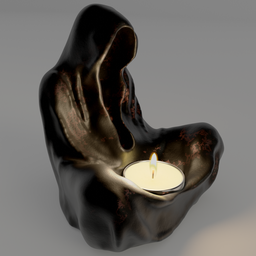
Label: decoration